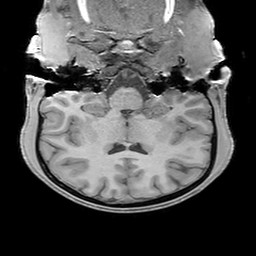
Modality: T1w
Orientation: sagittal
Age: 26
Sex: male
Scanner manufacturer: philips
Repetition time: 0.0076 s
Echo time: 0.0024 s